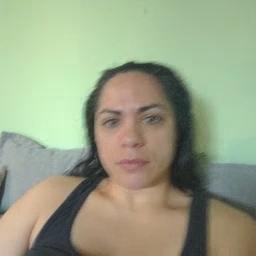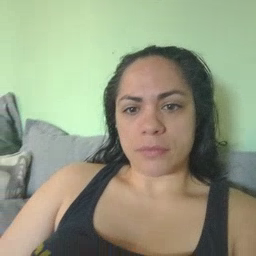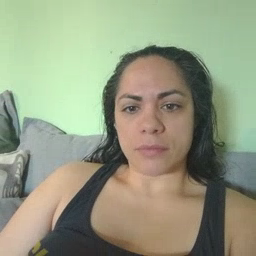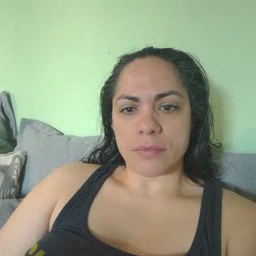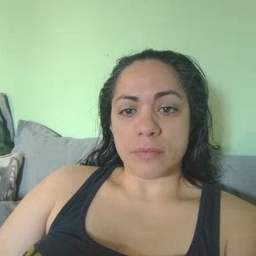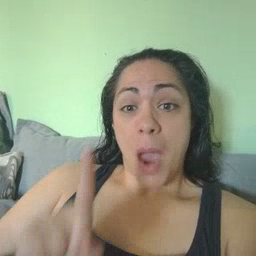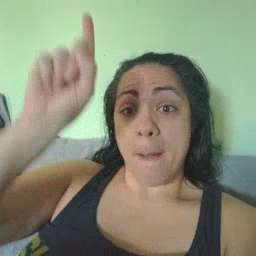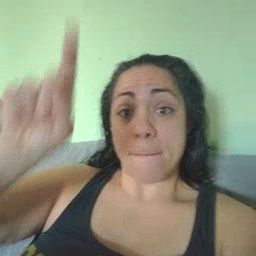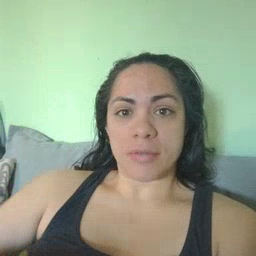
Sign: up